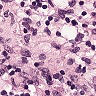
Metastatic tissue present: no